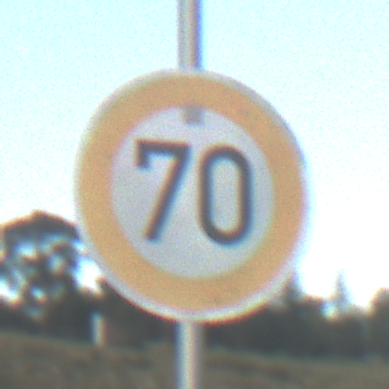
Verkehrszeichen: Geschwindigkeit70
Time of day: SunriseSunset
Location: Outdoor (RoadRail)
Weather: PartlyCloudy
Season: NotSpecified
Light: Natural